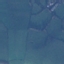
Label: Pasture